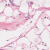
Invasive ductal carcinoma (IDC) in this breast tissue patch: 0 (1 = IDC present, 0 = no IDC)